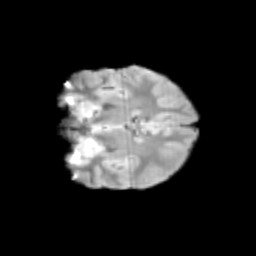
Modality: T2w
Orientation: coronal
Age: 11
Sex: female
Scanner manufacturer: siemens
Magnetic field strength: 3 T
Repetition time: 3.8 s
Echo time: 0.07 s